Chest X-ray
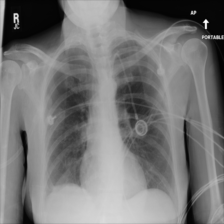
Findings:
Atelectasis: negative
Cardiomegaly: negative
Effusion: positive
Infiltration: negative
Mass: negative
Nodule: negative
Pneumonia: negative
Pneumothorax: negative
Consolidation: negative
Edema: negative
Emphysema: negative
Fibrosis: negative
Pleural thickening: negative
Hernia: negative